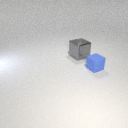
small blue rubber cube to the right of large gray metal cube